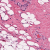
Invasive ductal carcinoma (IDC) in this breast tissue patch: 0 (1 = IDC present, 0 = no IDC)